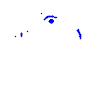
Particle: pion